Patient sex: F
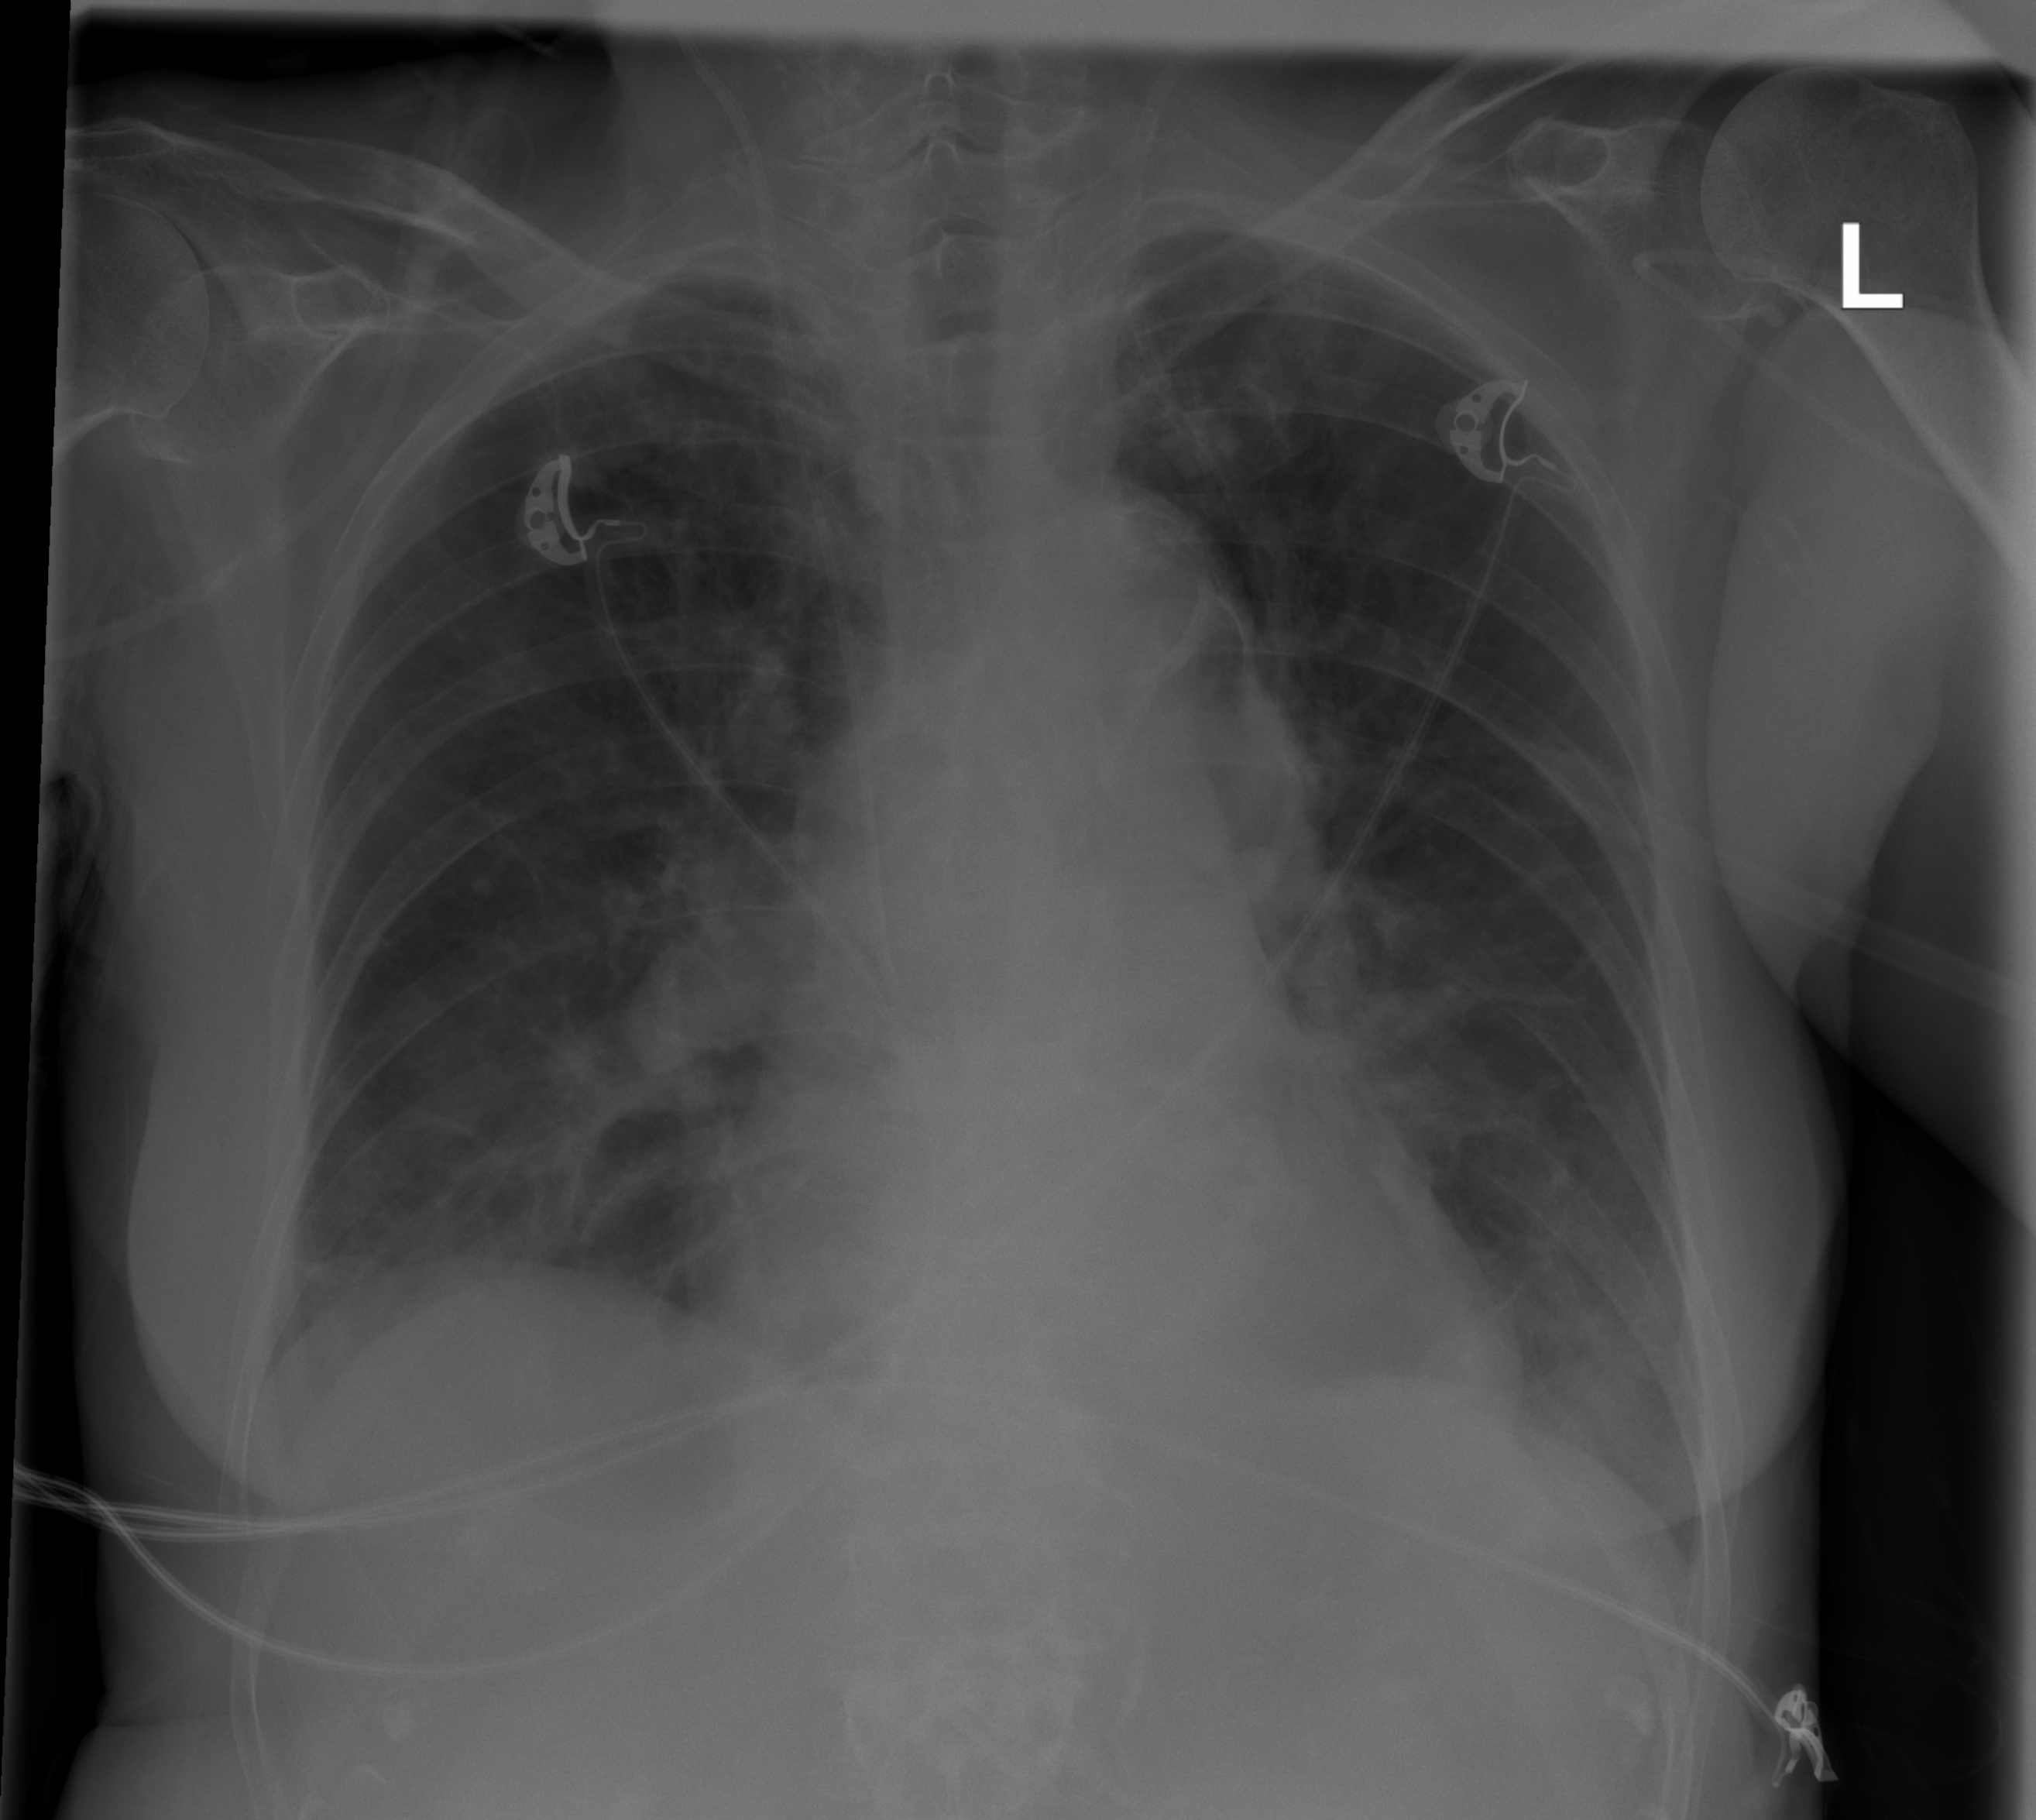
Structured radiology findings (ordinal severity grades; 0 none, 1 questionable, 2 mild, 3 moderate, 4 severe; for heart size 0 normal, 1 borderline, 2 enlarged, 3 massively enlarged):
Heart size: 1
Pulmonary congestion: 2
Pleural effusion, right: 0
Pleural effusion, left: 0
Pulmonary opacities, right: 2
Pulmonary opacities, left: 2
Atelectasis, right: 2
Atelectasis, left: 2